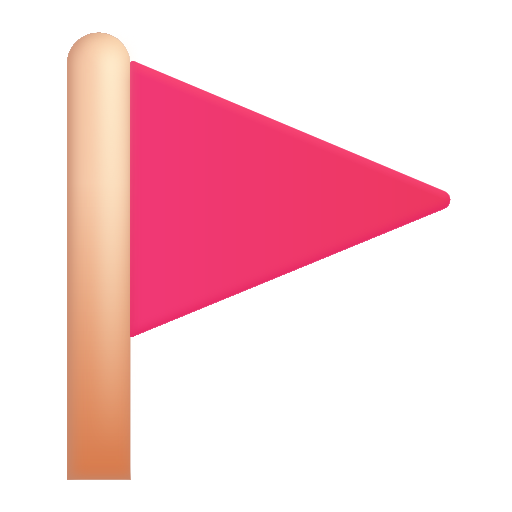
triangular flag color